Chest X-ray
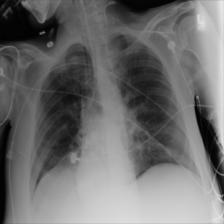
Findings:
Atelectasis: negative
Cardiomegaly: negative
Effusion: negative
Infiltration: negative
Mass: negative
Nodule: negative
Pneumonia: negative
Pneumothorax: negative
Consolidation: negative
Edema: negative
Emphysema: negative
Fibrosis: negative
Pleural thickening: negative
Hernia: negative